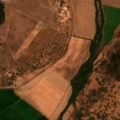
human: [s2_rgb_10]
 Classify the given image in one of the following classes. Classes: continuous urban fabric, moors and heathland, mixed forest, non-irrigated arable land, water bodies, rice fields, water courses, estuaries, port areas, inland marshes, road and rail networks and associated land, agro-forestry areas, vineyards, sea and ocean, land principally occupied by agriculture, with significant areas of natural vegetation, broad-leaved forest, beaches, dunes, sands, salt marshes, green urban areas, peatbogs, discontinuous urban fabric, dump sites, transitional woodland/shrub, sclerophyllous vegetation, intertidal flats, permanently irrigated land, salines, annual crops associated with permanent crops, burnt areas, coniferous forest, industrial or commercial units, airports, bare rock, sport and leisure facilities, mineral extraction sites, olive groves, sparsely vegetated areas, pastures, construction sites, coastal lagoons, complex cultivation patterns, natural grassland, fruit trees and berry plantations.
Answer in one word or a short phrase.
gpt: non-irrigated arable land, permanently irrigated land, rice fields, pastures, agro-forestry areas